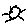
Label: sun